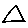
Label: triangle